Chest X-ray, AP view. Patient: 56 years old, sex F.
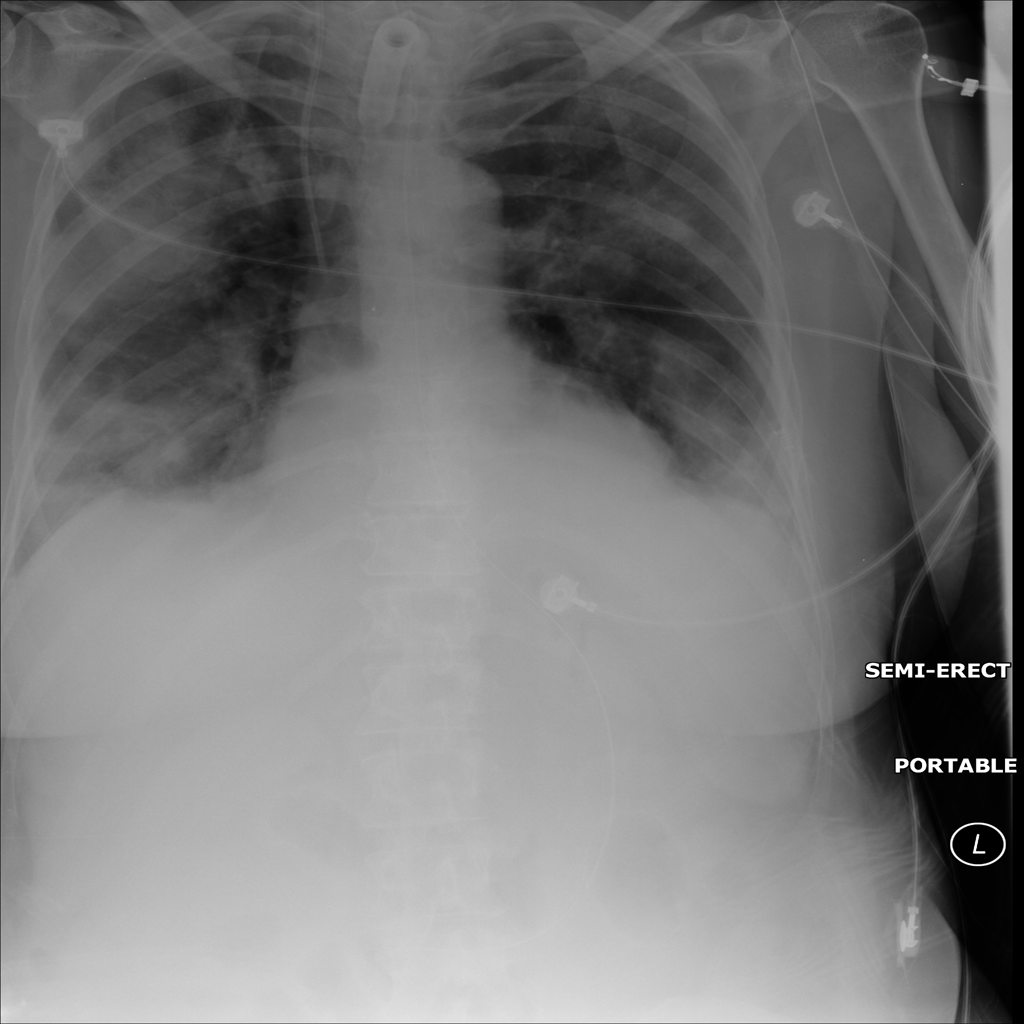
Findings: Infiltration, Mass